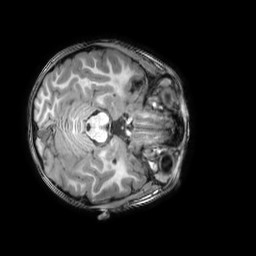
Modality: T1w
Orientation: axial
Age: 8
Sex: female
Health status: healthy